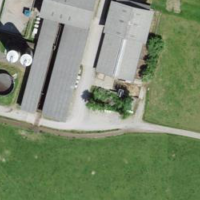
EUNIS habitat code: 52
Species observed at this site:
Prunus padus